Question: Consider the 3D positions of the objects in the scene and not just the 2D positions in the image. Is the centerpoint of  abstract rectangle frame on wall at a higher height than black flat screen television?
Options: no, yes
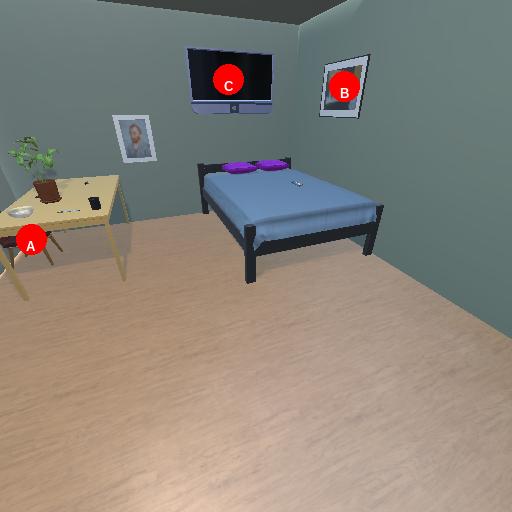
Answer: no